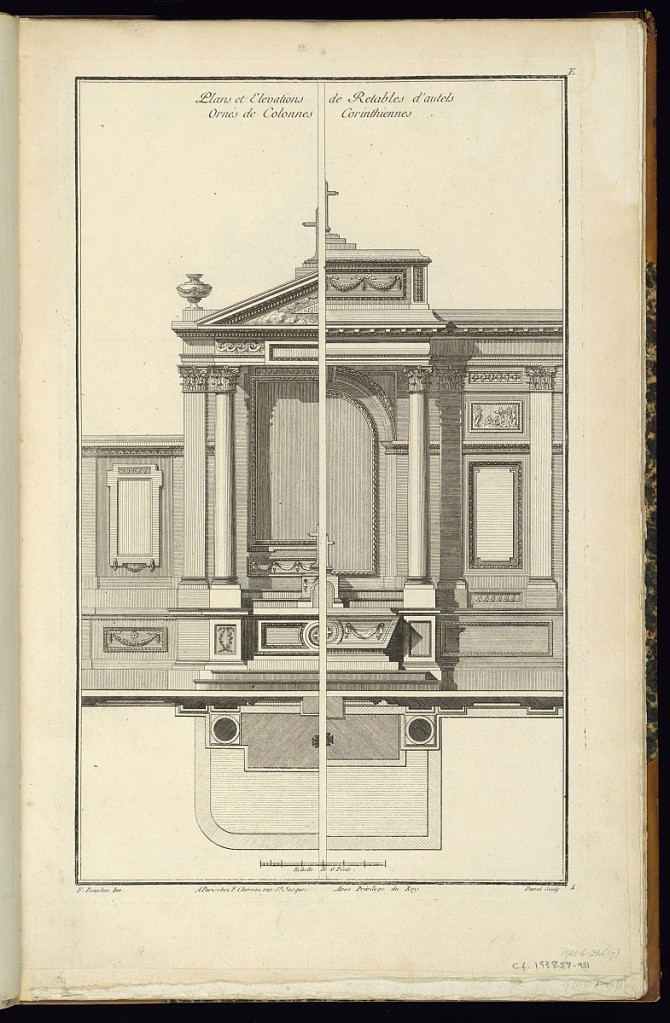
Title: Plans et Elevations de Retables d'autels Ornés de Colonnes Corinthiennes
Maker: Juste-François Boucher, French, 1736 – 1782
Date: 1774
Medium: Engraving on laid paper
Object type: Print
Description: Divided elevation and plan of an altarpiece. The left side features ornament motifs including an urn, ribbon twist, wave pattern, lamb tongue, rondels, bound leaf, drapery, branches, garland, Corinthian columns, and a cross at top. The right side features ornament motifs including bound leaf, garland, egg and dart, a panel of a Biblical scene, rosettes in guilloche, and a cross at top. The plate is signed.